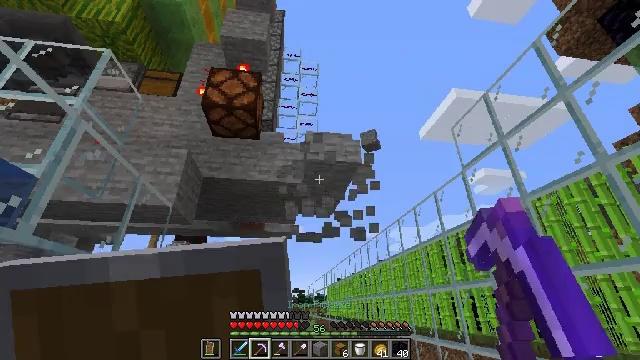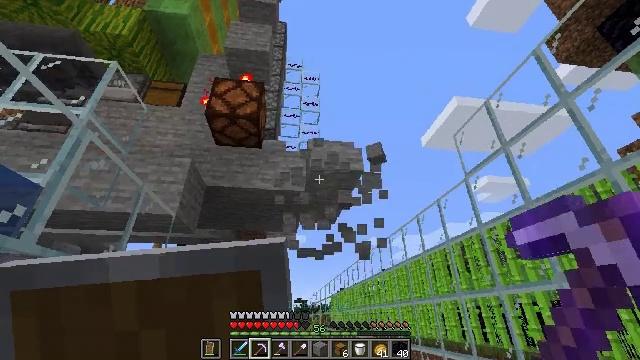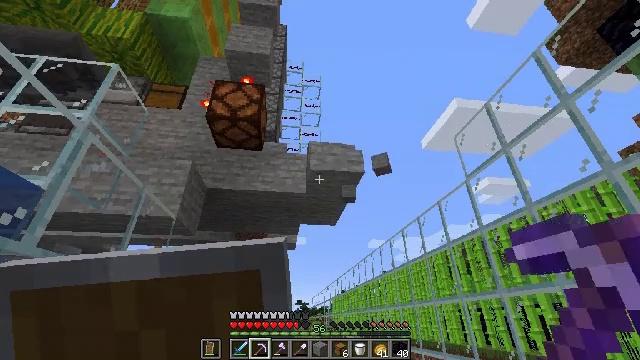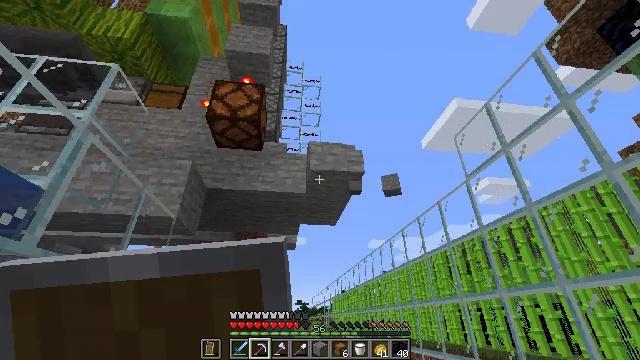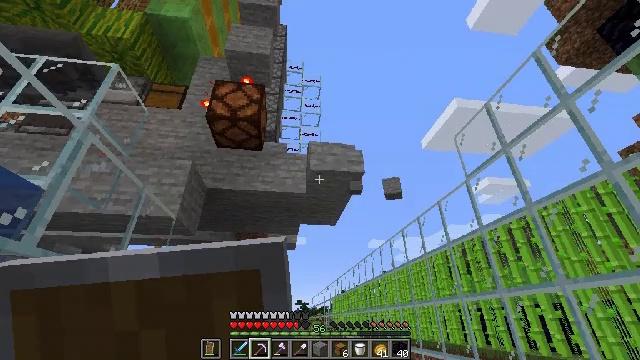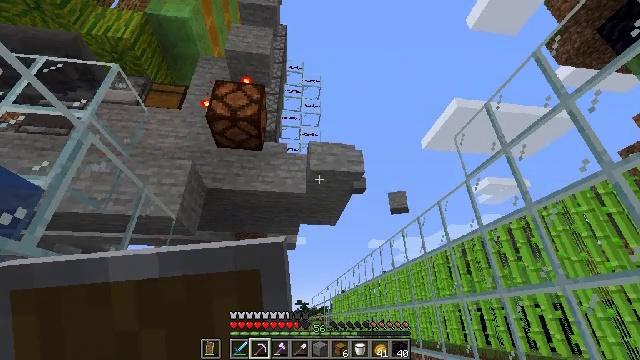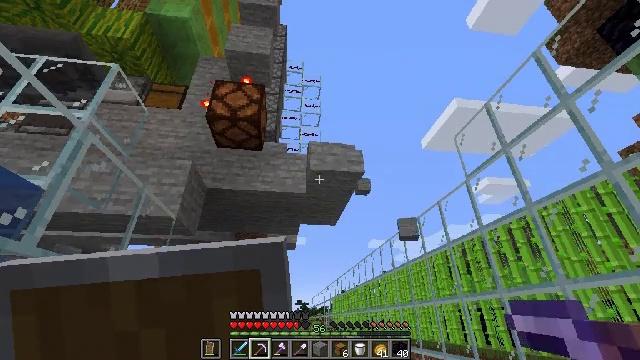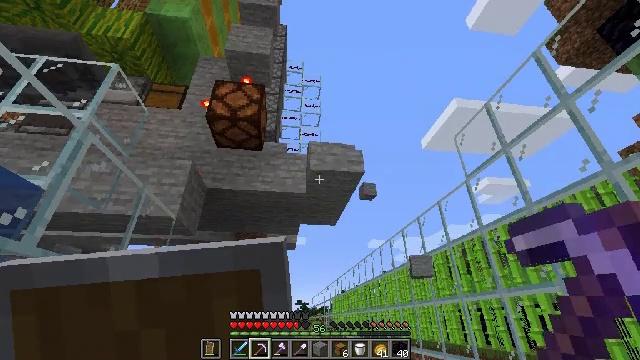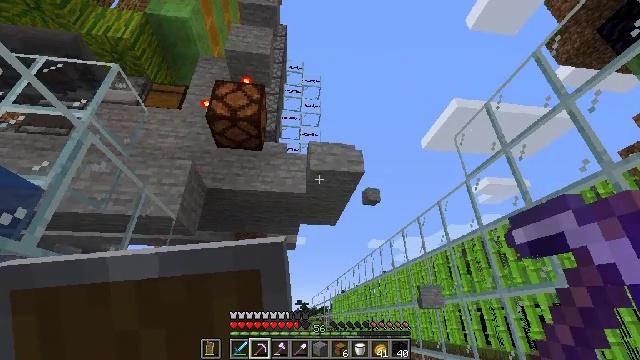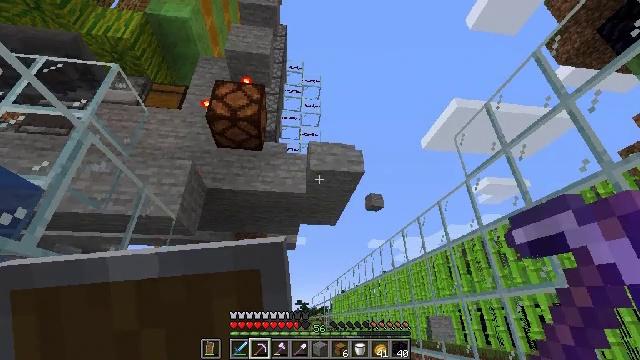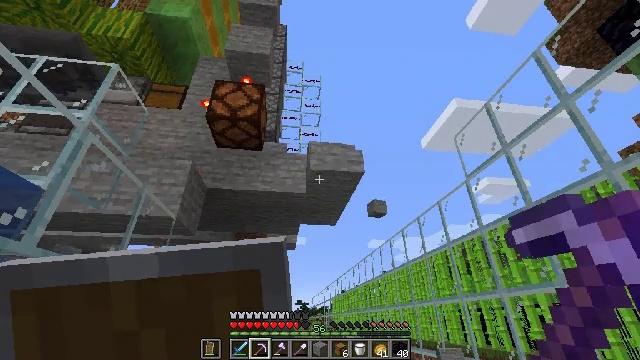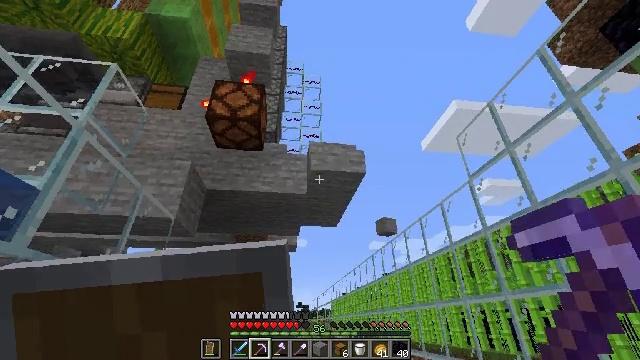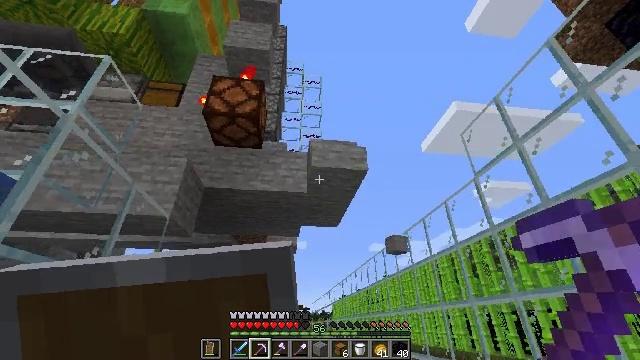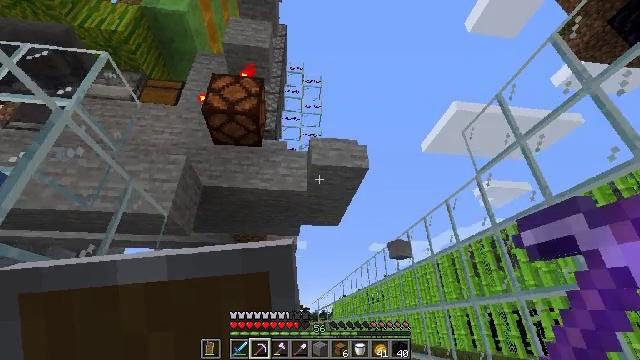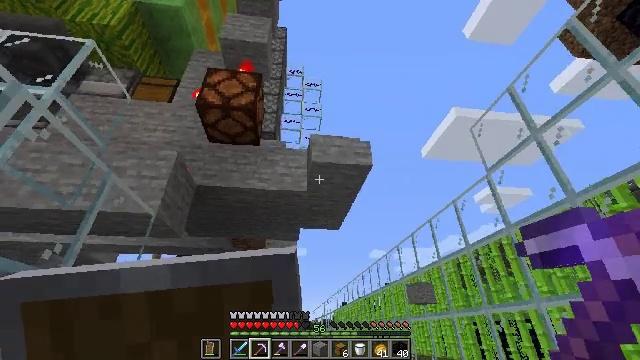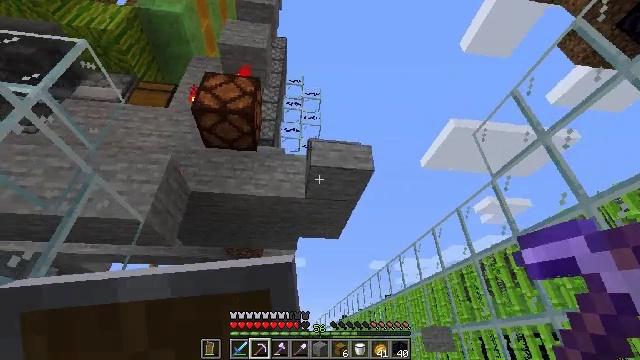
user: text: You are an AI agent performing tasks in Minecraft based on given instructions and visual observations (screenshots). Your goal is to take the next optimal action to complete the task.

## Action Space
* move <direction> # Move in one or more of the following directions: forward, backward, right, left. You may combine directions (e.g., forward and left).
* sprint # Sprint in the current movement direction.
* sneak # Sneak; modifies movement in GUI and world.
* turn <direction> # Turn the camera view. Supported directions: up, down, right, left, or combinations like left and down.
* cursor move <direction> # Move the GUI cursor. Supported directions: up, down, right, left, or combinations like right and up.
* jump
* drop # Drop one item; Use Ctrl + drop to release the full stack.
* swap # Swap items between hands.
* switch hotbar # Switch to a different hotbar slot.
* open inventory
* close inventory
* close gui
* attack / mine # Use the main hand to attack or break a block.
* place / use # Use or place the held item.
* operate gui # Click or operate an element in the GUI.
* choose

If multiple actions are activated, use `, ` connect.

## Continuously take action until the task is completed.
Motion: motion action
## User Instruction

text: Mine the stone stairs.
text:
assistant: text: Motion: turn up, attack / mine
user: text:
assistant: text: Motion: attack / mine
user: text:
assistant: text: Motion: attack / mine
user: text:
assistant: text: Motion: attack / mine
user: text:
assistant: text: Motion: attack / mine
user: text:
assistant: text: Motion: attack / mine
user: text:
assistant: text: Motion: attack / mine
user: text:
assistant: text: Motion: attack / mine
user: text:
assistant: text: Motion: attack / mine
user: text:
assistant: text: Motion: attack / mine
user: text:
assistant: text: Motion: move forward, attack / mine
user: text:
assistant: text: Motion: move forward
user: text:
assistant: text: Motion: move forward
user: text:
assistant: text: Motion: move forward, turn up
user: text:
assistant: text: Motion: move forward, turn up
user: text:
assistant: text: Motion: move forward, turn up
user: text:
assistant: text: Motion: move forward, turn up
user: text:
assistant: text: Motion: move forward, turn up
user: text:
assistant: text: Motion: move forward, turn up
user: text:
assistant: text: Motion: move forward, turn up
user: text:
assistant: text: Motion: move forward, turn up
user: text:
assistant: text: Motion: move forward, turn up
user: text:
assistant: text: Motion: move forward, turn up
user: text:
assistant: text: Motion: move forward, turn up
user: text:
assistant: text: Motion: turn up
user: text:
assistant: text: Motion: turn up
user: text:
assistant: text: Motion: turn up
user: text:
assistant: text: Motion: turn up
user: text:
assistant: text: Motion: turn up
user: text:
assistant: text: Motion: turn up